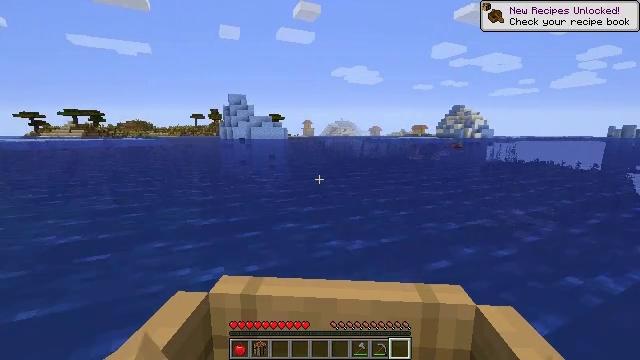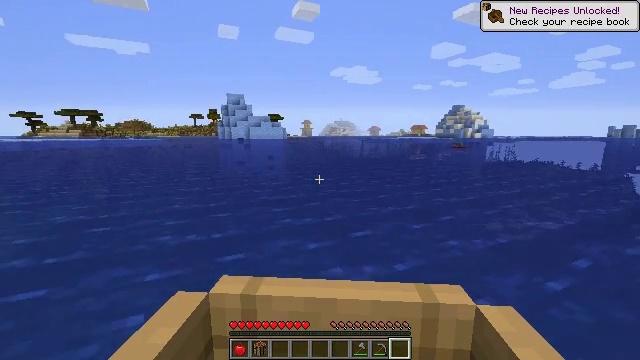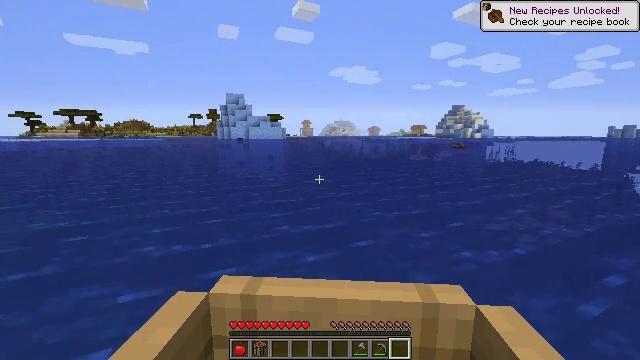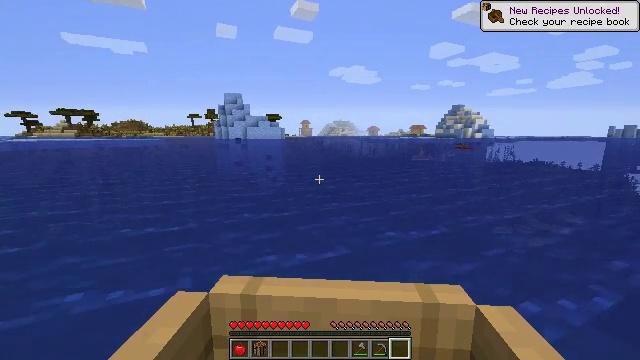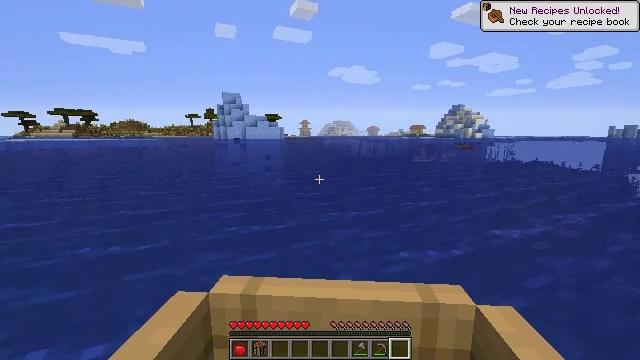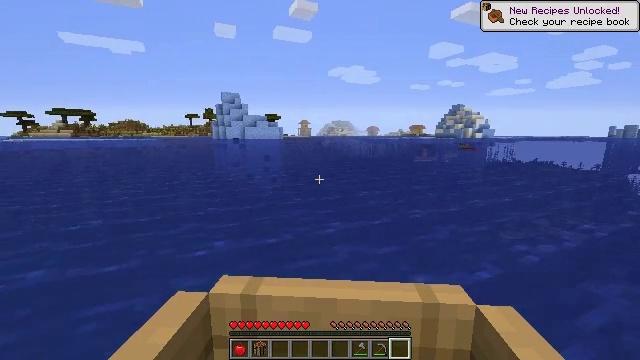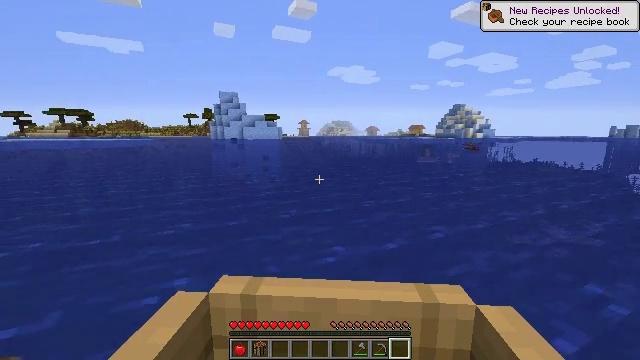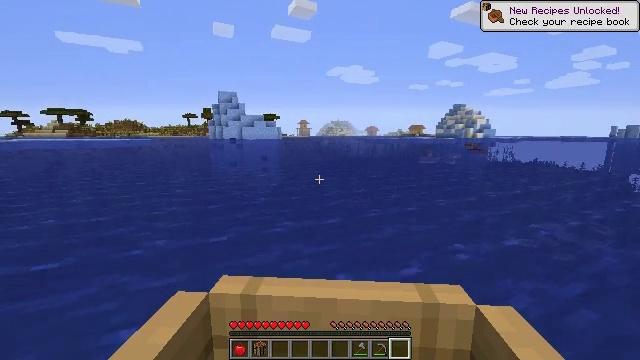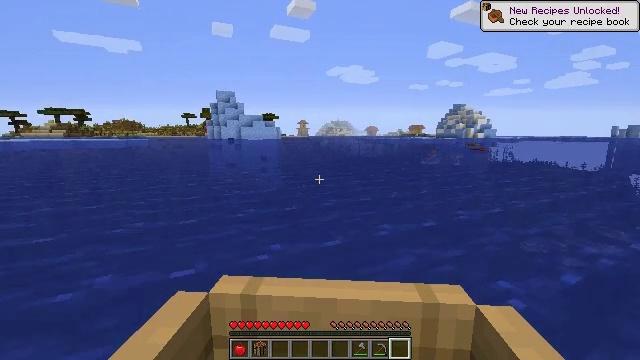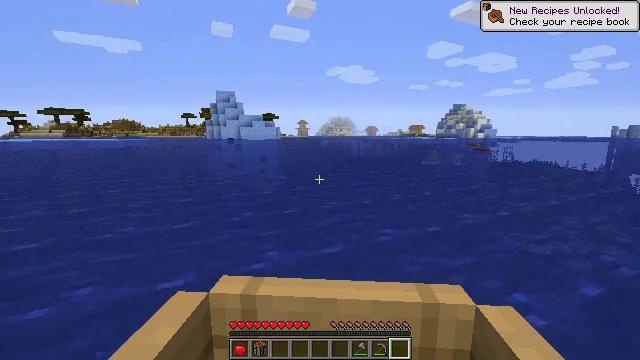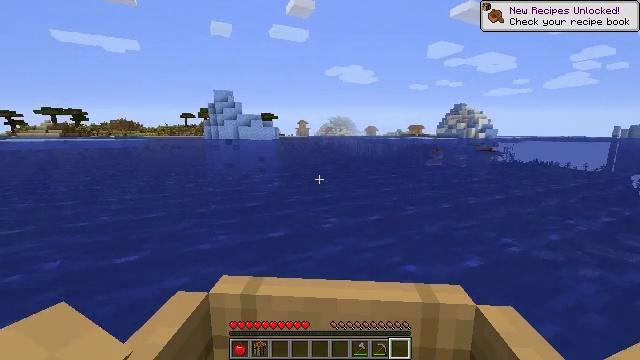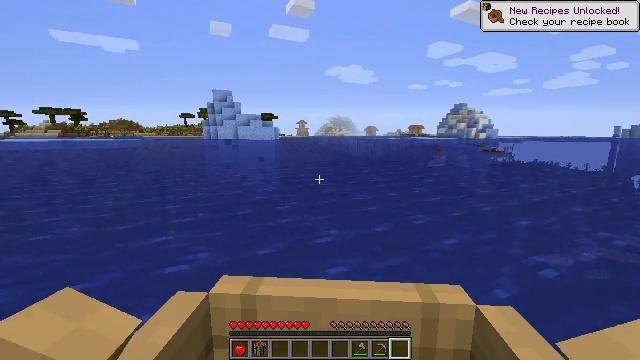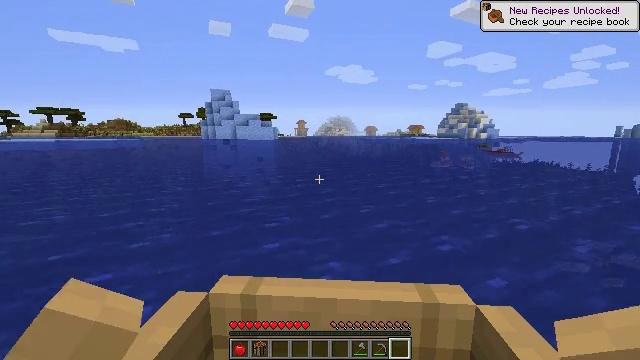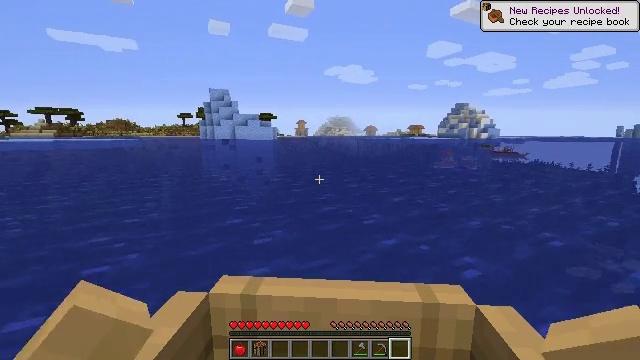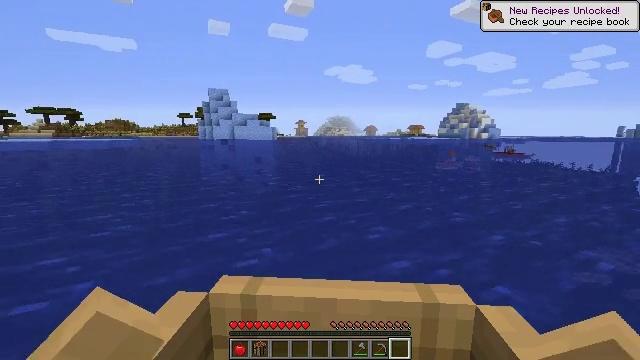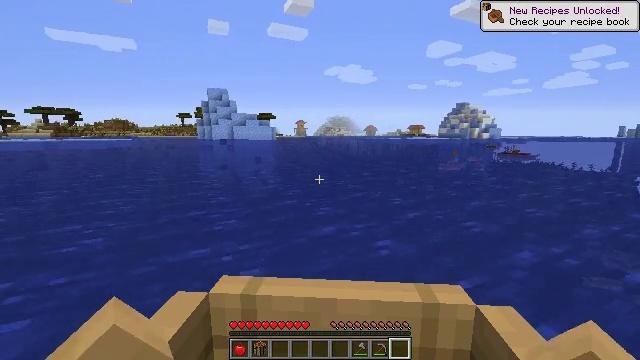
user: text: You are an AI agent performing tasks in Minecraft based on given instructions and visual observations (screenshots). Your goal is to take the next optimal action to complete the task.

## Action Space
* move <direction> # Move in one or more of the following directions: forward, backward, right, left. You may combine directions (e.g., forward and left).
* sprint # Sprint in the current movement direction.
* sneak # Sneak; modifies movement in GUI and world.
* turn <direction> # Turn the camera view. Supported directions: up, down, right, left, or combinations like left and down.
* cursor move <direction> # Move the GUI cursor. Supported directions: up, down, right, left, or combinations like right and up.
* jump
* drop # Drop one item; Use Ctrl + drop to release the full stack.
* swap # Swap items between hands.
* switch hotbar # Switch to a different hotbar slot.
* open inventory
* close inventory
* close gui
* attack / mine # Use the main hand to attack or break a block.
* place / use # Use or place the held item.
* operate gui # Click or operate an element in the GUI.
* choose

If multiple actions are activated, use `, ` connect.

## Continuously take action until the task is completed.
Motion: motion action
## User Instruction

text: Collect the orange bed by mining it.
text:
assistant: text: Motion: move forward
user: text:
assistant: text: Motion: move forward
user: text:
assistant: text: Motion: move forward
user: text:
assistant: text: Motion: move forward
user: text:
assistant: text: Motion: move forward
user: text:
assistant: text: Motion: move forward
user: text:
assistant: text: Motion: move forward
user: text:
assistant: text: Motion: move forward
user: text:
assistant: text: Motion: move forward
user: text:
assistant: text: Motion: move forward
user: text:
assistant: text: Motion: move forward
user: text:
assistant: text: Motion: move forward
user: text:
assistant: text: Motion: move forward
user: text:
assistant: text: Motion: move forward
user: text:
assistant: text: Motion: move forward
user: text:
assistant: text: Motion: move forward
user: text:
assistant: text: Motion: move forward
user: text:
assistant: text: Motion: move forward
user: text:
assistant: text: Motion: move forward
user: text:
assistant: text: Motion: move forward
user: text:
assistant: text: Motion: move forward
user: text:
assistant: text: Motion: move forward
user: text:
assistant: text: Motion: move forward
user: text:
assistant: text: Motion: move forward
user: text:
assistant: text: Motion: move forward
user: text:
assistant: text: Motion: move forward
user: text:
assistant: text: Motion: move forward
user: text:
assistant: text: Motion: move forward
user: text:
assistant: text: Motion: move forward
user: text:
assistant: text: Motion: move forward